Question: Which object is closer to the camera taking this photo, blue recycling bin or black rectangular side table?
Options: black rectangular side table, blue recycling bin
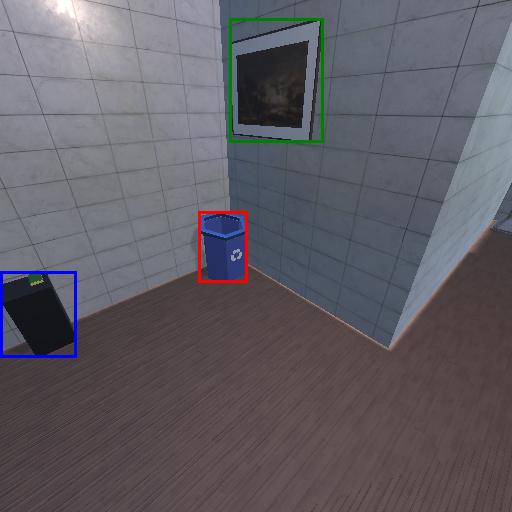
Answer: black rectangular side table